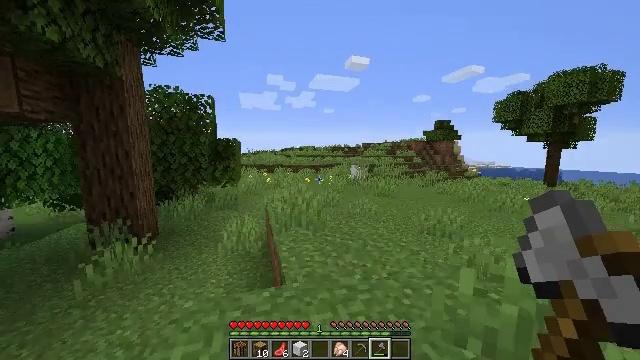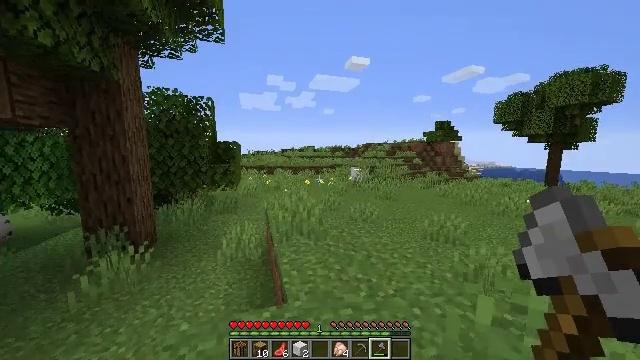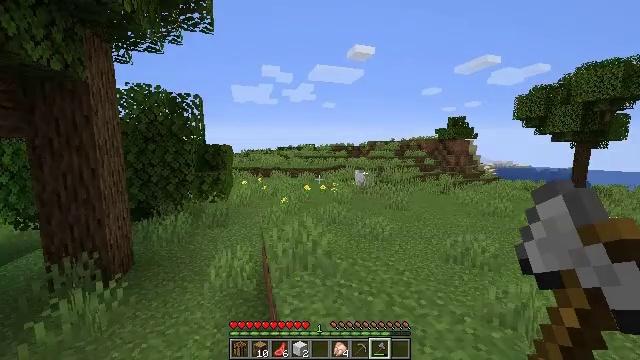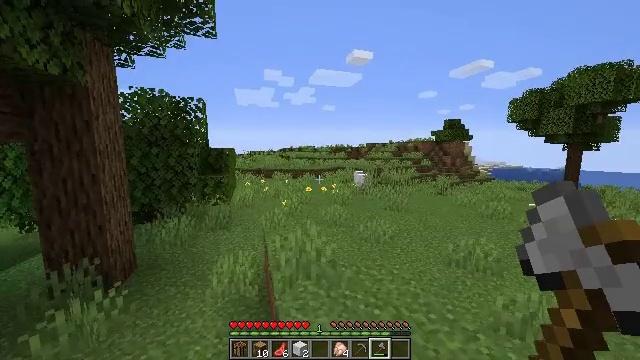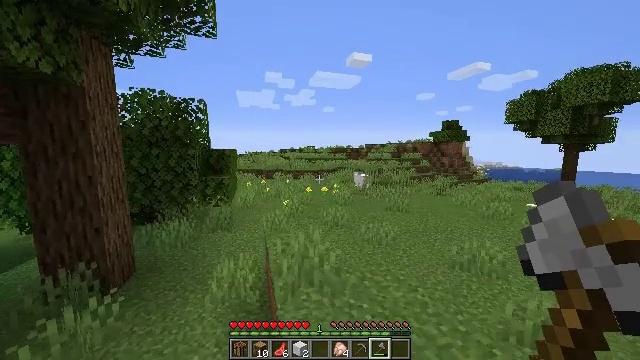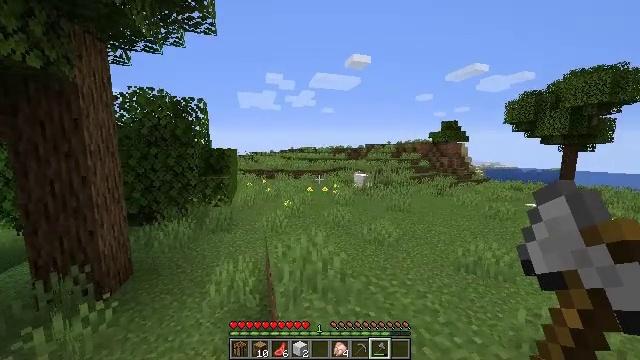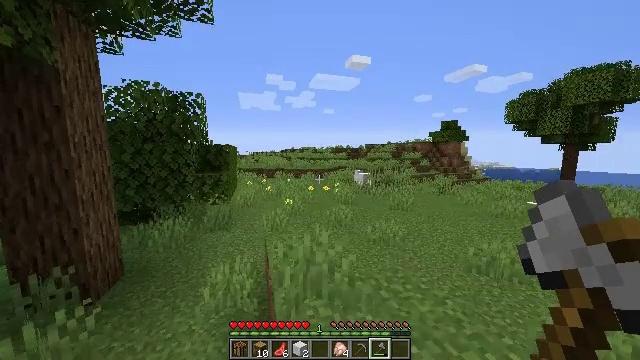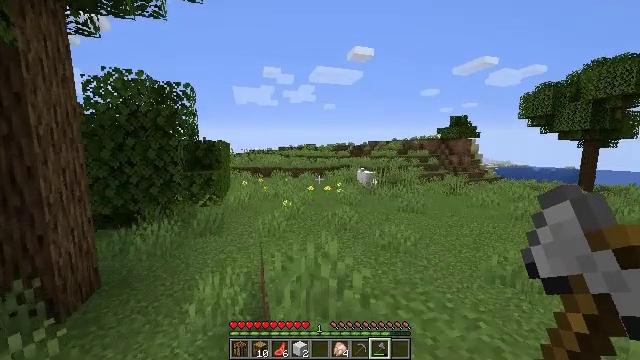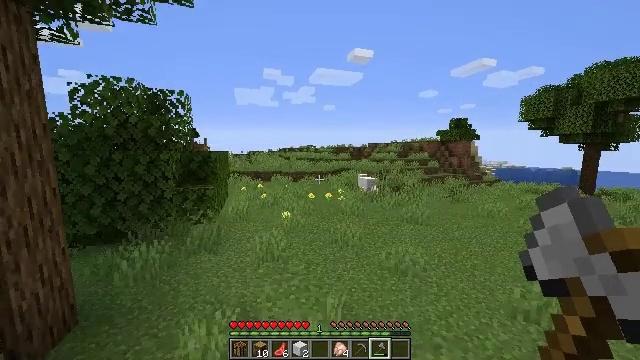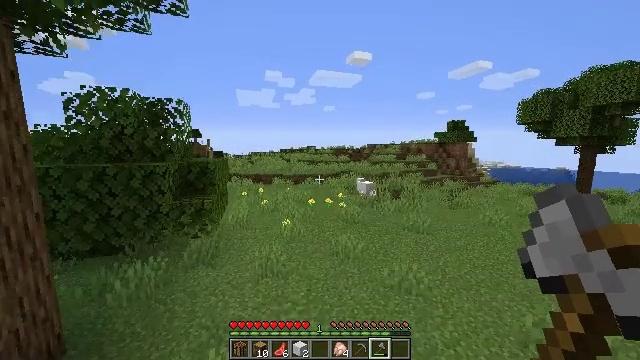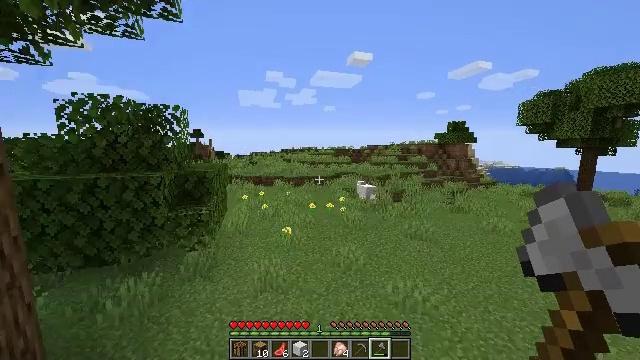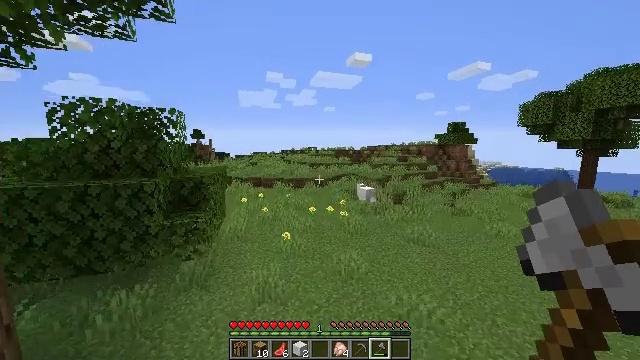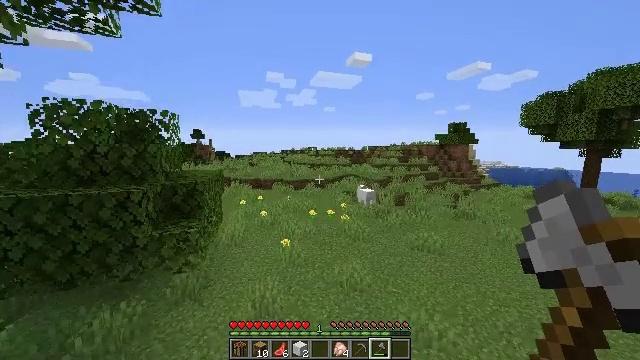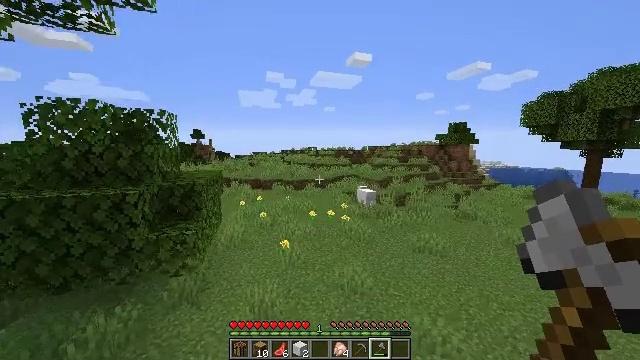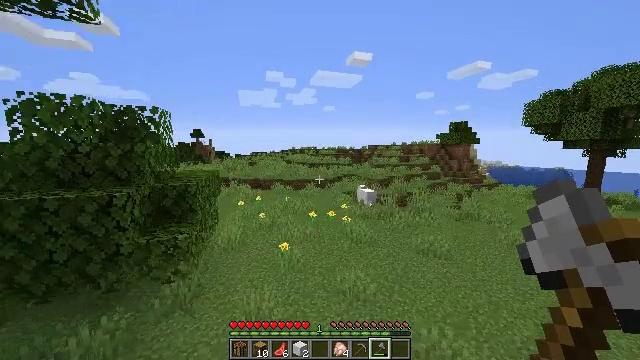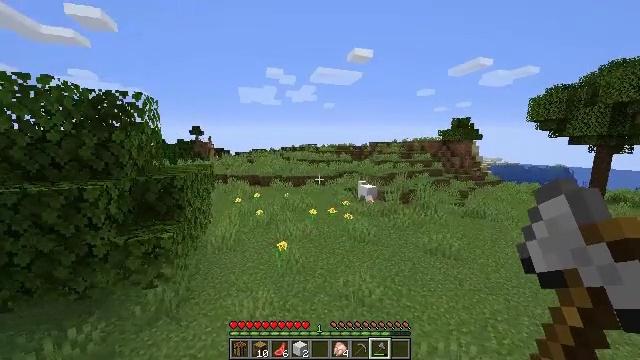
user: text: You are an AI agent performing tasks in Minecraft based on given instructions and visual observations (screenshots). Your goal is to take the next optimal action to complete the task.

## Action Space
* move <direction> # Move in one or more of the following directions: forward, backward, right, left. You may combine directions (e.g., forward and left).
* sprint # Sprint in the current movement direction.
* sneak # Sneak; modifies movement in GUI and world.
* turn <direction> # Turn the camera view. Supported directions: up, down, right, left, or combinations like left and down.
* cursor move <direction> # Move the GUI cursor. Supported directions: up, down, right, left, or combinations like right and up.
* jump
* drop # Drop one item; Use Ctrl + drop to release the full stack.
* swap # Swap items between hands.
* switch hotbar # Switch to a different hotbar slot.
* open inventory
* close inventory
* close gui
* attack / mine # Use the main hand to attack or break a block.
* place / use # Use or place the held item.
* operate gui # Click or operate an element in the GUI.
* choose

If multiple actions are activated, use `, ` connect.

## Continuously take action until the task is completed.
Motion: motion action
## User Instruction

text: Combat the sheep.
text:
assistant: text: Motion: move forward, sprint, jump
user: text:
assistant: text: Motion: move forward, sprint, jump
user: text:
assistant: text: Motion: move forward, sprint
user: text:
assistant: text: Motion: move forward, sprint
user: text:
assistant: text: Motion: move forward, sprint
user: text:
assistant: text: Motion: move forward, sprint
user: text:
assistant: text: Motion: move forward, sprint
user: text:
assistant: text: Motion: move forward, sprint, jump
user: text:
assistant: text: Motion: move forward, sprint, jump
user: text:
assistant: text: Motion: move forward, sprint, jump
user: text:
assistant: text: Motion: move forward, sprint, jump
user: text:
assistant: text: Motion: move forward, sprint, jump
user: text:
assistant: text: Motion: move forward, sprint, jump
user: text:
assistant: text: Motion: move forward, sprint, jump
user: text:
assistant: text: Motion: move forward, sprint, jump
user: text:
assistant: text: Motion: move forward, sprint, turn down, jump
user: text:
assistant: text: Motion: move forward, sprint, turn right, jump
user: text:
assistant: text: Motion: move forward, sprint, turn right, jump
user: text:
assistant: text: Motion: move forward, sprint, jump
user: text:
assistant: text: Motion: move forward, sprint, turn right, jump
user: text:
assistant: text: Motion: move forward, sprint, jump
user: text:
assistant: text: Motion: move forward, sprint, jump
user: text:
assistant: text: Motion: move forward, sprint, jump
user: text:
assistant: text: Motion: move forward, sprint, jump
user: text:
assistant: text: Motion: move forward, sprint, jump
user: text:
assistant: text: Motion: move forward, sprint, jump
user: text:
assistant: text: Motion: move forward, sprint, jump
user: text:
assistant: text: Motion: move forward, sprint, jump
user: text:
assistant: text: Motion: move forward, sprint, jump
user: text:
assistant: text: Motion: move forward, sprint, jump